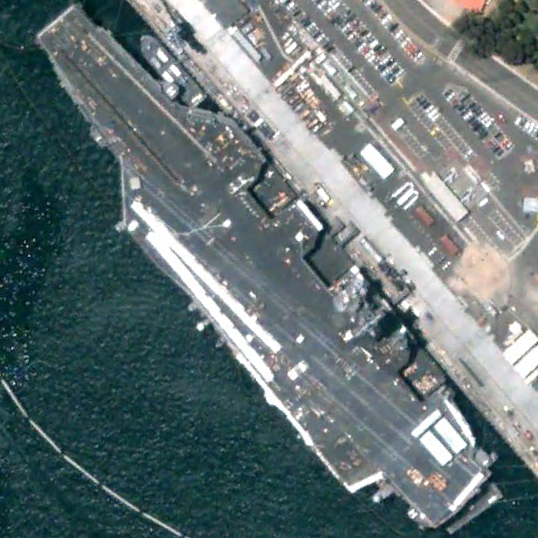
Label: aircraft_carrier